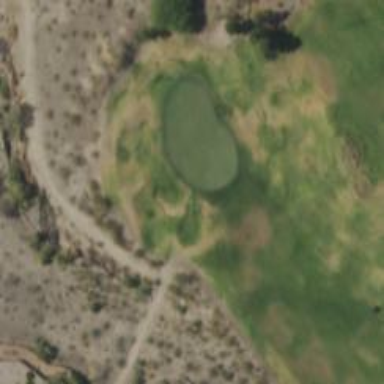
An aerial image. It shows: Golf hole.